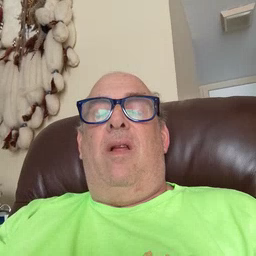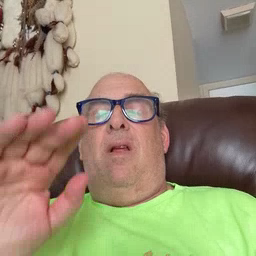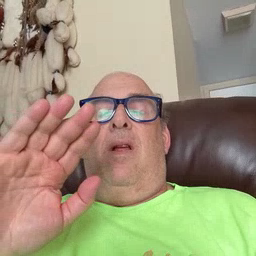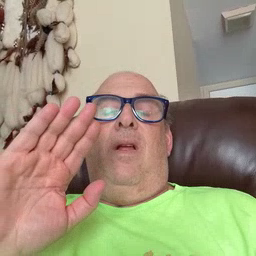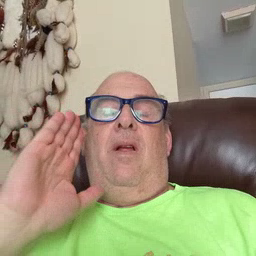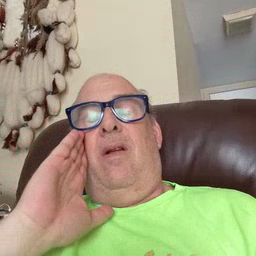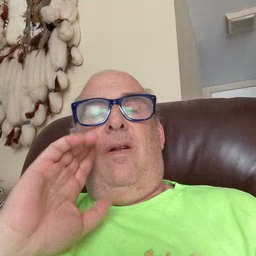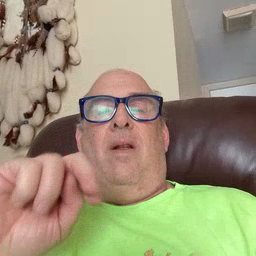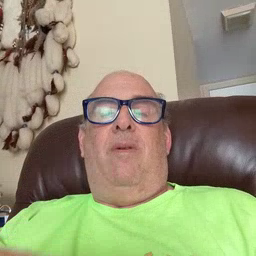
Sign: nap